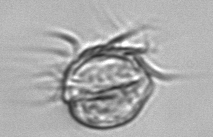
Label: Leegaardiella_ovalis